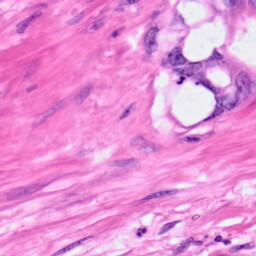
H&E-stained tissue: Pancreatic